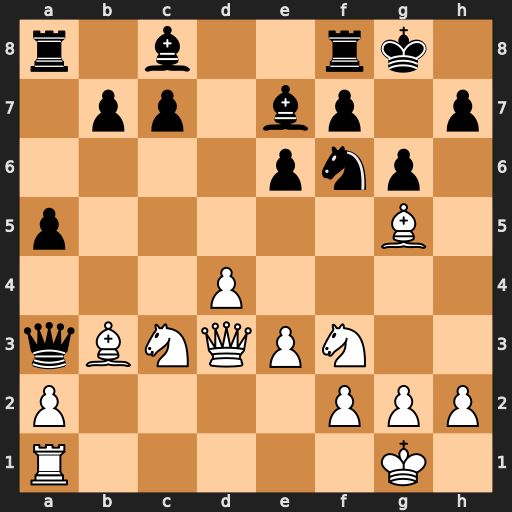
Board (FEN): r1b2rk1/1pp1bp1p/4pnp1/p5B1/3P4/qBNQPN2/P4PPP/R5K1
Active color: w
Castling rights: -
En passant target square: -
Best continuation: Nb5 Qb2 Rb1 Qxb1+ Qxb1